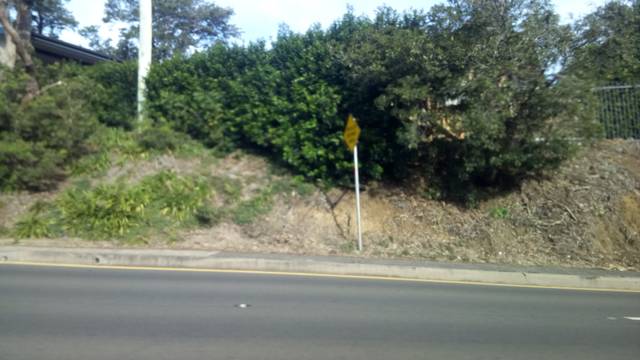
Region: Australia
Coordinates: -34.428, 150.869